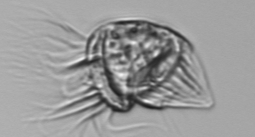
Label: Strombidium_morphotype1